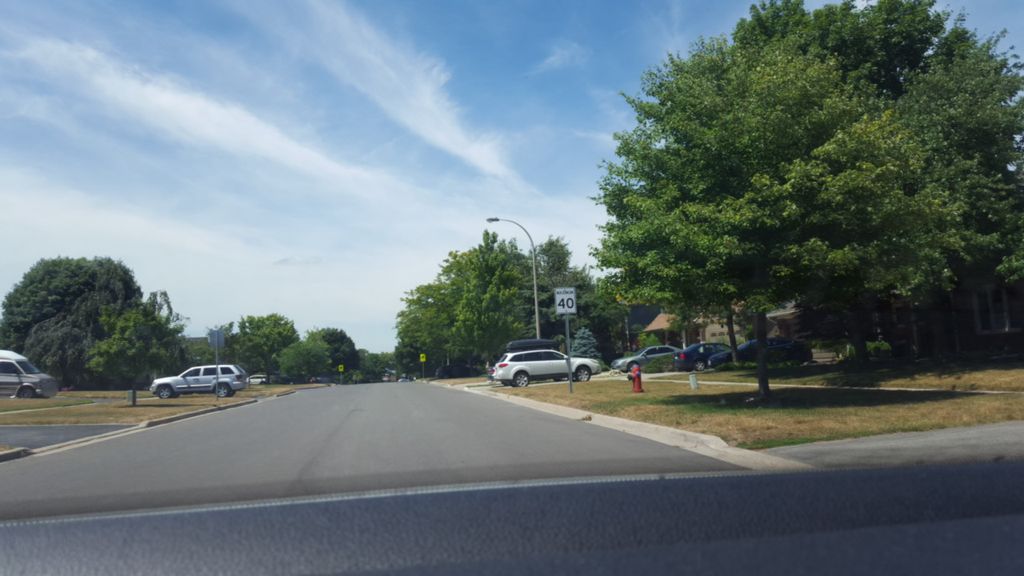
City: hamilton